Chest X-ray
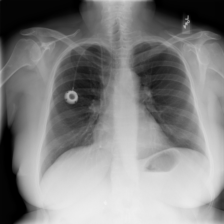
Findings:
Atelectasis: negative
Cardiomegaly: negative
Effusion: negative
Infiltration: negative
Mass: negative
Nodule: negative
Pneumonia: negative
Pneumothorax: negative
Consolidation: negative
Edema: negative
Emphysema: negative
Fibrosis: negative
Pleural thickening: negative
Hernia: negative